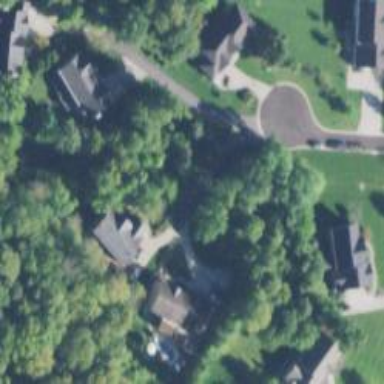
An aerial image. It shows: Shared driveway with asphalt surface.